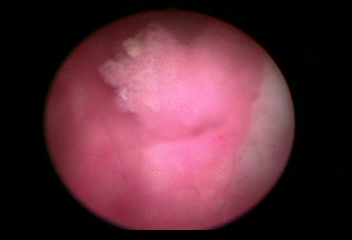
Modality: WLC
Class: Malignant
Subclass: LowGradePapillary
Lesion: L1
Stage: Ta
Morphology: Papillary
Bladder cancer association: Yes
Annotated structures: Tumor